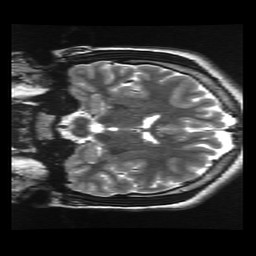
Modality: T2w
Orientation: coronal
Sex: male
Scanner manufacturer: ge
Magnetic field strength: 3 T
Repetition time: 5 s
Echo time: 0.1015 s